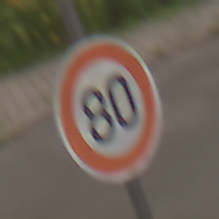
Verkehrszeichen: Geschwindigkeit80
Umgebung: Outdoor, Urban
Tageszeit: MorningAfternoon
Wetter: Overcast
Licht: Natural
Jahreszeit: NotSpecified
Kontrast: LowContrast